Question: I have used <URL> for a while for a project, and the way they apply rounded borders to selections in their online code viewer is very interesting:

I've tried inspecting the element and looking for some kind of custom CSS, but had no luck.
I have a feeling this requires some complex "hacks" to make it work, but it seems very interesting as I've never seen it done before.
The normal selection is completely hidden WHILE selecting, and the rounded selection follows your cursor just like a regular selection. Not AFTER you have selected something.
I have <URL> of @Coma's answer that should work in Firefox and select while the mouse if moving using:
'''
$(document).on('mousemove', function () {
'''
(The borders in certain cases could still use work.)
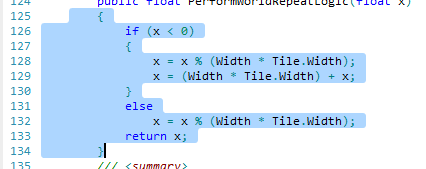
Answer: Not perfect but it's working:
<URL>
'''
::selection {
background-color: transparent;
}
'''
'''
span.highlight {
background: #ADD6FF;
}
span.begin {
border-top-left-radius: 5px;
border-bottom-left-radius: 5px;
}
span.end {
border-top-right-radius: 5px;
border-bottom-right-radius: 5px;
}
pre.merge-end > span:last-child {
border-bottom-right-radius: 0;
}
pre.merge-end + pre > span:last-child {
border-top-right-radius: 0;
}
pre.merge-begin > span:first-child {
border-bottom-left-radius: 0;
}
pre.merge-begin + pre > span:first-child {
border-top-left-radius: 0;
}
'''
'''
var format = function () {
var before = -1;
var html = $.trim(editor.text())
.split("
")
.reverse()
.map(function (line) {
var a = line.length === before ? 'merge-end' : '';
before = line.length;
return '<pre class="' + a + '"><span>' + line.split('').join('</span><span>') + '</span></pre>';
})
.reverse()
.join('');
editor.html(html);
};
'''
'''
var getSelectedNodes = function () {
var i;
var nodes = [];
var selection = rangy.getSelection();
for (i = 0; i < selection.rangeCount; ++i) {
selection
.getRangeAt(i)
.getNodes()
.forEach(function (node) {
if ($(node).is('span')) {
nodes.push(node);
}
});
}
return nodes;
};
var highlight = function (nodes, beforeNode) {
var currentNode = $(nodes.shift()).addClass('highlight');
var currentParent = currentNode.parent();
if (beforeNode) {
var beforeParent = beforeNode.parent();
if (currentParent.get(0) !== beforeParent.get(0)) {
currentNode.addClass('begin');
beforeNode.addClass('end');
beforeParent.addClass('merge-begin');
}
} else {
currentNode.addClass('begin');
}
if (nodes.length) {
highlight(nodes, currentNode);
} else {
currentNode.addClass('end');
}
};
format();
$(document).on('mouseup', function () {
$('.highlight').removeClass('highlight begin end');
highlight(getSelectedNodes());
});
'''
Thanks to <URL>!